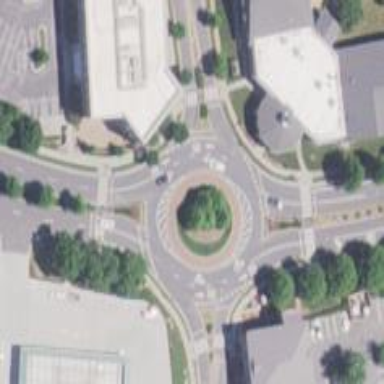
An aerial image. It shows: Secondary road with asphalt surface leading to roundabout.